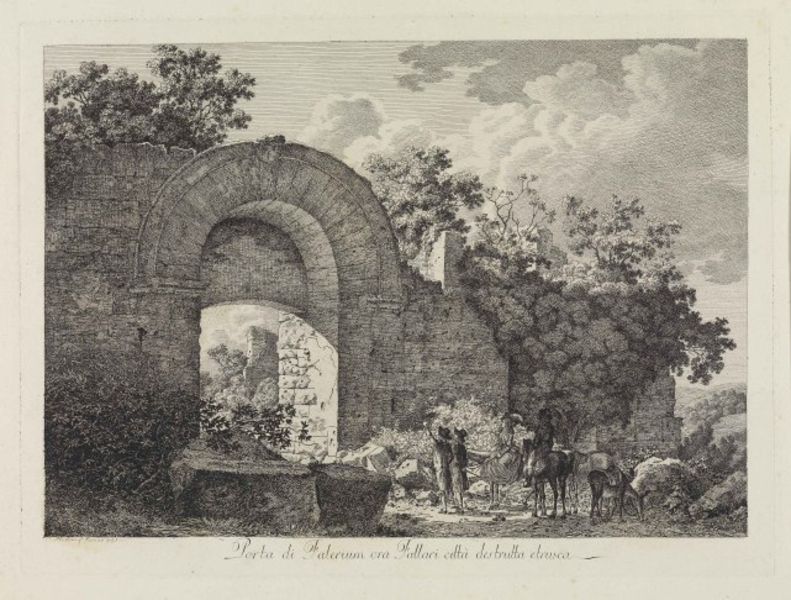
Titel: Fallerii Novi, mittelalterliches Stadttor
Künstler: Jacob Wilhelm Mechau
Standort: Karlsruhe
Institution: Staatliche Kunsthalle Karlsruhe
Schlagwörter: baum, felsen, himmel, mann, schatten, weiß, wolken, bäume, grob, landschaft, menschen, stadt, frankreich, geste, grau, hut, hüte, licht, männer, pfeiler, schwarz, skizze, säule, säulen, zeichnung, gebäude, hunde, tiere, weg, wiese, leute, alt, architektur, arme, mensch, stein, steine, hände, schauen, hügel, natur, strauch, busch, büsche, gebüsch, sonne, sträucher, paar, personen, blatt, pflanze, pflanzen, bauern, brunnen, esel, pferd, pferde, reiter, aussicht, schrift, sommer, bogen, italien, fels, mauer, ziegel, grafik, graphik, tag, grasen, vegetation, besucher, französisch, rundbogen, romantik, zerstörung, woken, durchgang, lichteinfall, zeigen, tor, eingang, ruine, unterschrift, spanisch, burg, palast, torbogen, wandern, druck, druckgraphik, schwarz-weiss, druckgrafik, radierung, stich, seite, text, beschriftung, bleistift, ruinen, betrachten, bewachsen, pforte, quader, jäger, reh, rehe, mauern, romantisch, pfer, landscahft, stadtmauer, trog, eingan, gestrüpp, tpr, kupferstich, hirten, ziege, struch, wanderung, wegesrand, historisch, bewuchs, überwuchert, porta, italienisch, stine, borgen, tieren, überreste, runie, romatik, menshen, wolken himmel, stahlstich, palatium, beritten, wolcke, ewiß, büche, zugewachsen, drick, tierre, mauerrest, toranlage, runien, lastenesel, 19. jahrhundert, 1700, rudnbogen, oferde, relikte, pflanzenbäume, silberstich, weg esel, verwüchert, überwachcsen, landflucht, wegg